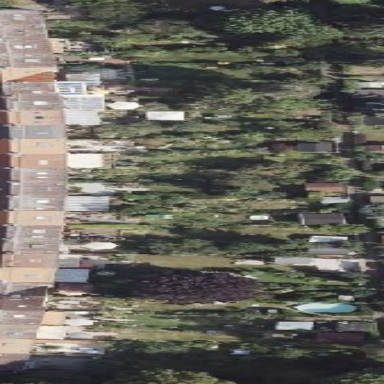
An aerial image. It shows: Residential garden.